Field crop: maize
Growth stage: 1
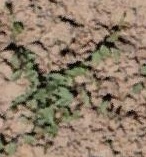
Species: convolvulus